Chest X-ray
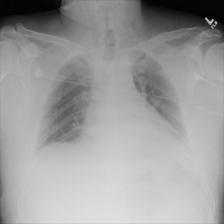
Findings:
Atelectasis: negative
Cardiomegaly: negative
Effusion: negative
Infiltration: positive
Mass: negative
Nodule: negative
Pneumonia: negative
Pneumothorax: negative
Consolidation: negative
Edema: negative
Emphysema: negative
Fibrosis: negative
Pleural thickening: negative
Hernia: negative